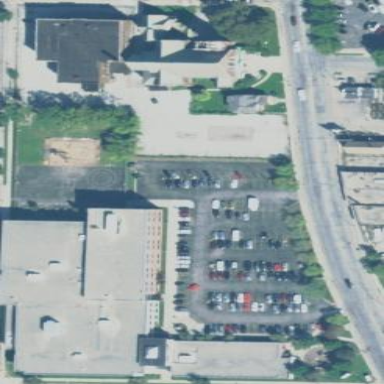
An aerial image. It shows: Sidewalk.